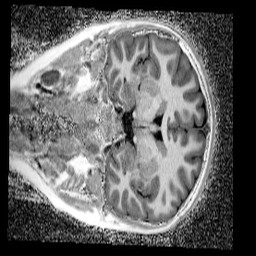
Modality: UNIT1_denoised
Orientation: coronal
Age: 11
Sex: female
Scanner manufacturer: siemens
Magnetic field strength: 3 T
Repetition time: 4 s
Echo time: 0.00299 s